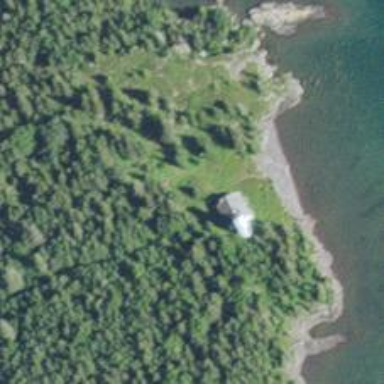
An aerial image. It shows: Lighthouse.